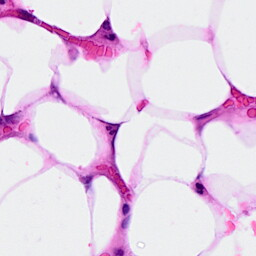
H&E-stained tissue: Breast